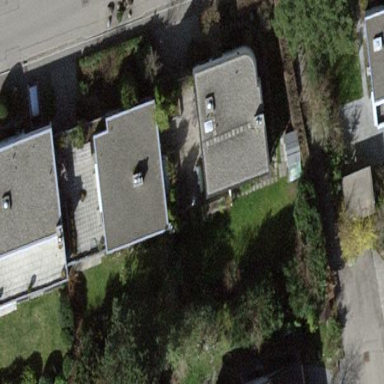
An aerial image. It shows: Building with flat roof.